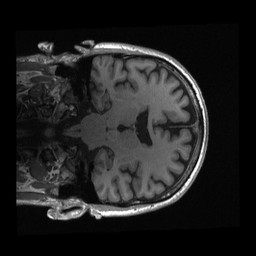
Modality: T1w
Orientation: coronal
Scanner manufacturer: siemens
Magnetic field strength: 3 T
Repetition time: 2.3 s
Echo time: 0.00285 s